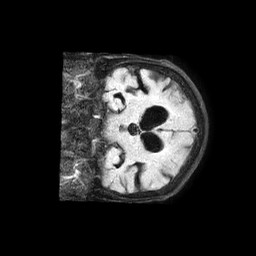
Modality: FLAIR
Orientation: coronal
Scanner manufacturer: philips
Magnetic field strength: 1.5 T
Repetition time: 6 s
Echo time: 0.09877 s